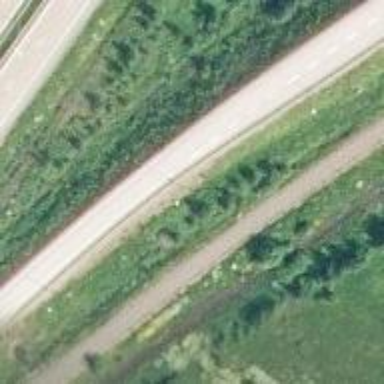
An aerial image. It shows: Asphalt motorway link.